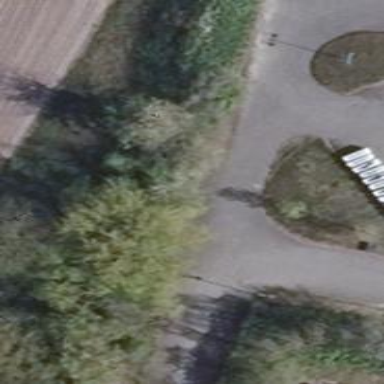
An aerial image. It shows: Asphalt parking aisle road for service vehicles.